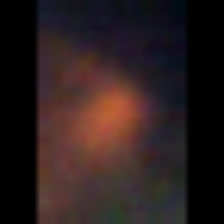
Taxon: Unknown_full_image
Group: Unknown